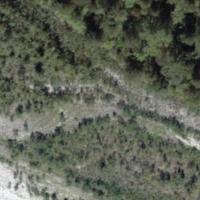
EUNIS habitat code: 32
Species observed at this site:
Salvia glutinosa